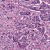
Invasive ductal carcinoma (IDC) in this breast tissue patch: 1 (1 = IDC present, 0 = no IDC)